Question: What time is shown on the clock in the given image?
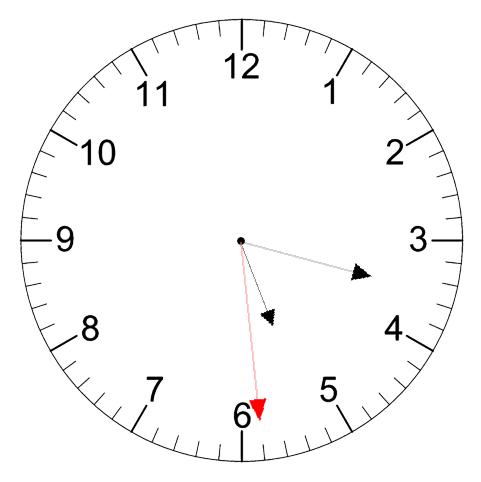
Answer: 05:17:29